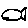
Label: fish